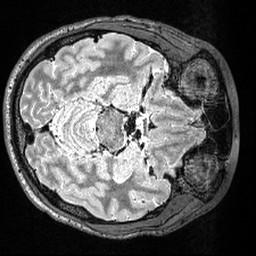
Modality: T2w
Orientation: axial
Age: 27
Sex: male